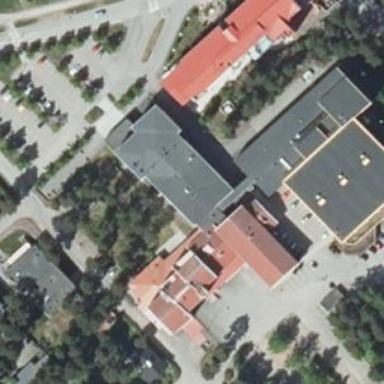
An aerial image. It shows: College building which serves as school.